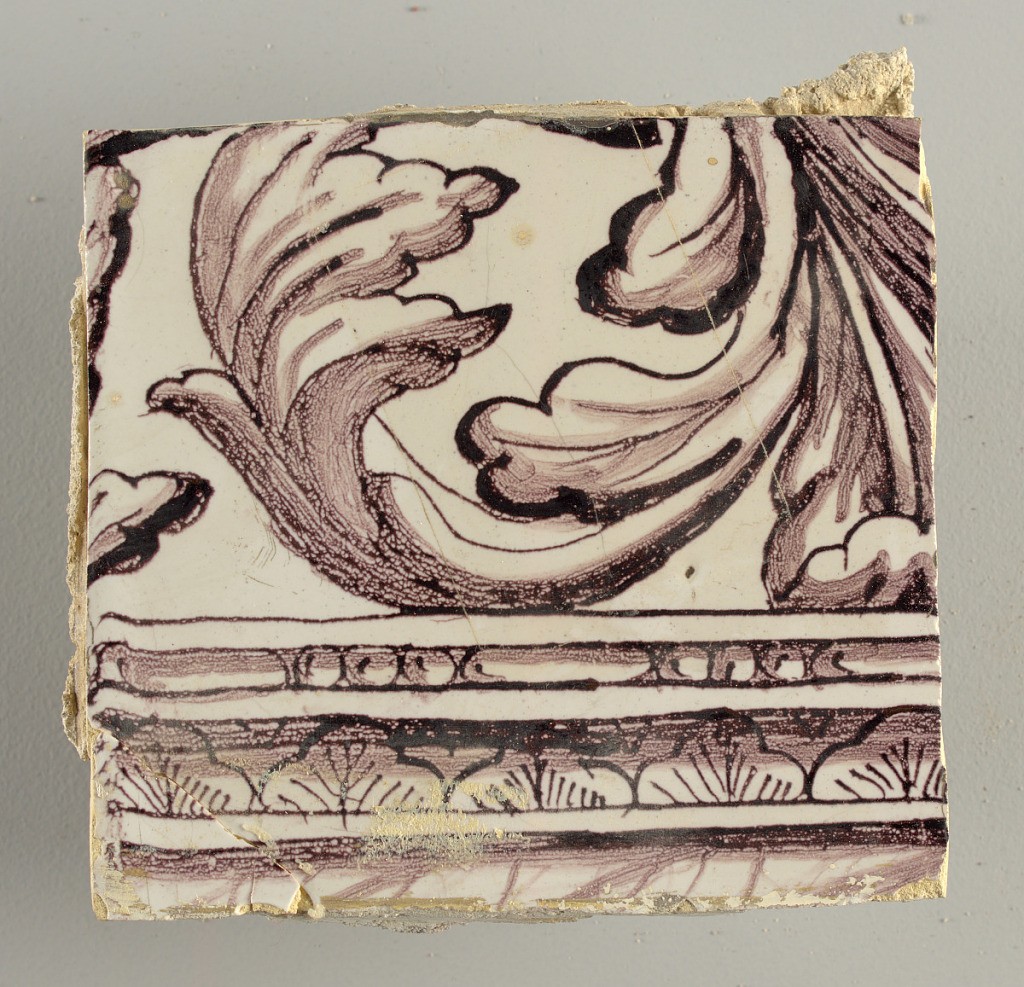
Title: Wall facing
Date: ca. 1725
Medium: Tin-glazed earthenware, underglaze
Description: Horizontal rectangle.  Thirty-seven tiles wide and twenty-one high with opening for door or window nineteen and one-half tiles high and twelve wide.  To left and right of opening, centered canopy above. Left, woman representing Hope, right, a sculputure urn.  Centered above opening, a mascaron.  Arabesque design of foliage.